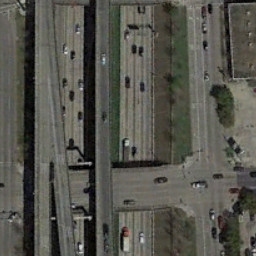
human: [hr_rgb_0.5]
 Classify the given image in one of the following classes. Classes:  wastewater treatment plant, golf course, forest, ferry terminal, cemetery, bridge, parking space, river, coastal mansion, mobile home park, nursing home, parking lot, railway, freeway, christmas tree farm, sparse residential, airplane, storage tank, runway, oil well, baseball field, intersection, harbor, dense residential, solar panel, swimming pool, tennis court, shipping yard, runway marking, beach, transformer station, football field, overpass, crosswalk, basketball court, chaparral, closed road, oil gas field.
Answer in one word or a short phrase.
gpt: overpass